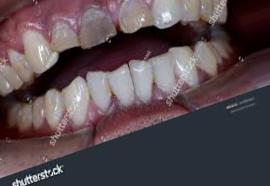
Condition: Tooth Discoloration